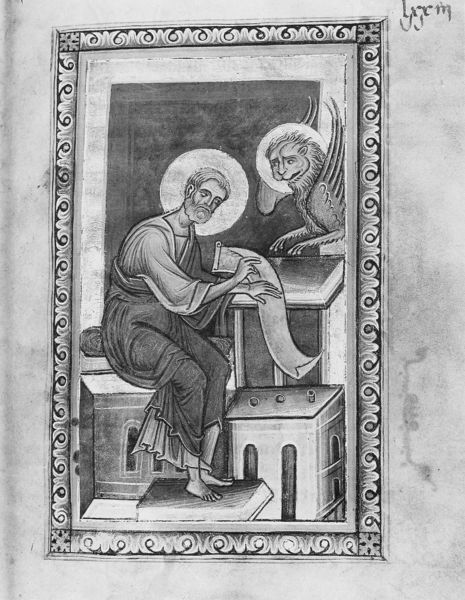
Titel: Evangeliar
Institution: Autun, Bibliothèque municipale
Schlagwörter: flügel, mann, weiß, sitzen, stadt, fenster, grau, kleid, männer, schwarz, stuhl, tisch, gebäude, tier, bart, arm, bibel, falten, johannes, rahmen, bild, häuser, kirche, gewand, engel, beine, füße, schrift, papier, venedig, bögen, buch, barfuß, seite, schwarzweiß, pult, pergament, schein, heiligenschein, jesus, brief, mittelalter, luther, heiliger, schriftrolle, löwe, heilige, schreiber, tunika, miniatur, aureole, markus, biebel, apostel, glorie, buchmalerei, evangelist, evangeliar, el